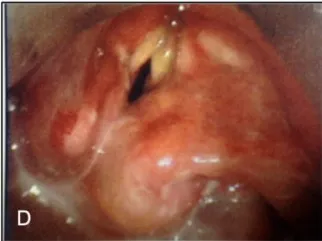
Rigid pharyngo-laryngoscopy in a patient with complete blockage of the larynx with denture. Generalised erythema of the supraglottis and oedema of the right arytenoid visible after denture removal (D).
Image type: medical_photograph (other_medical_photograph)